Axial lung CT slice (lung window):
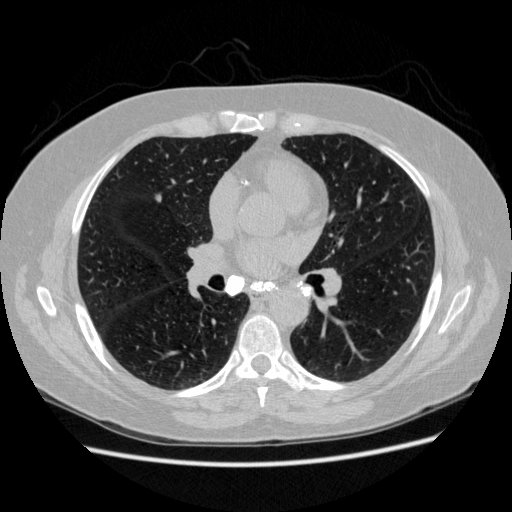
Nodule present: yes
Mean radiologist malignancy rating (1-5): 2.5